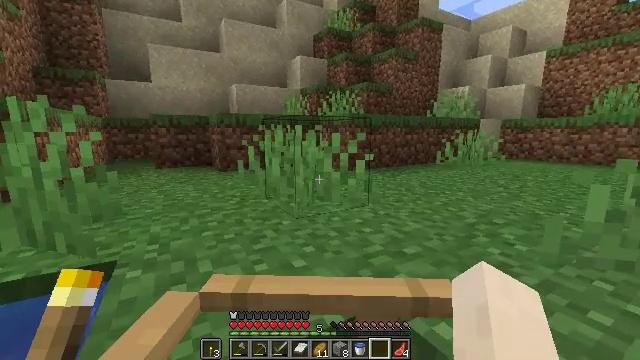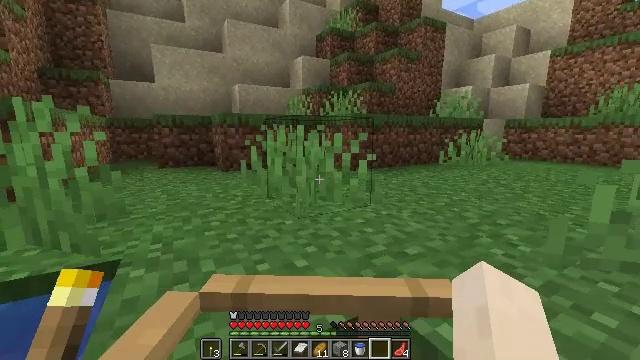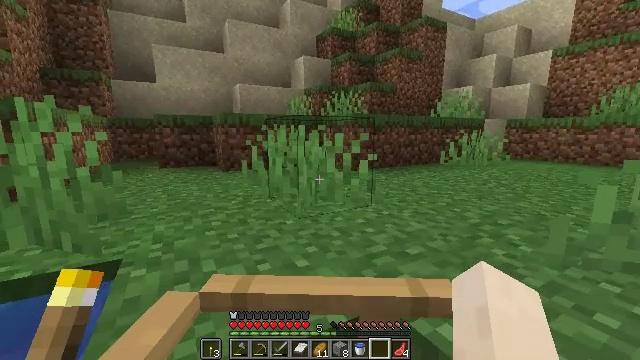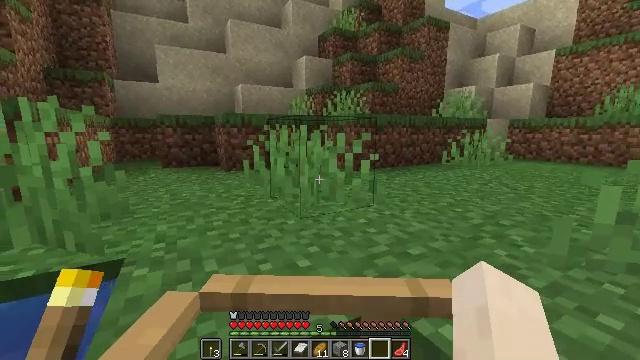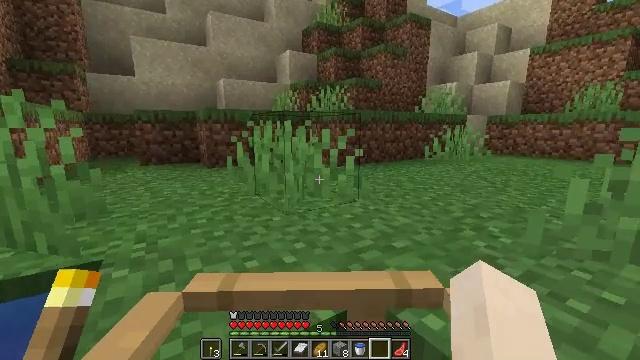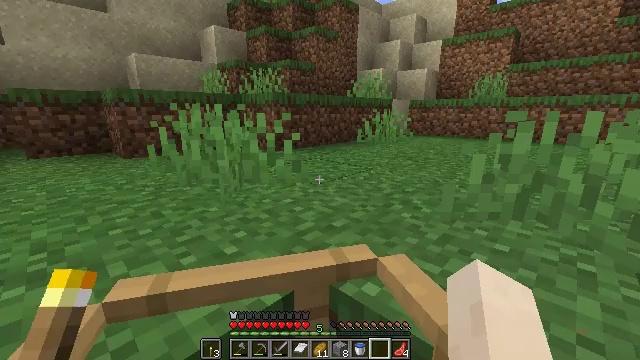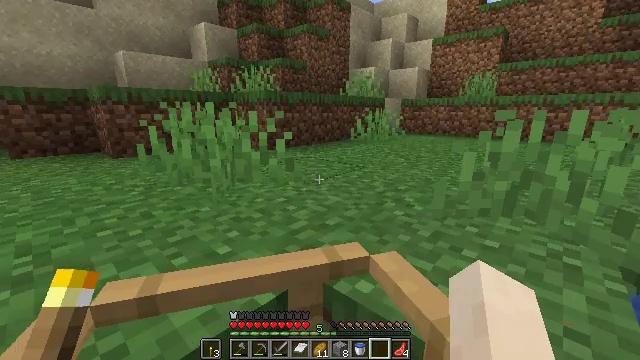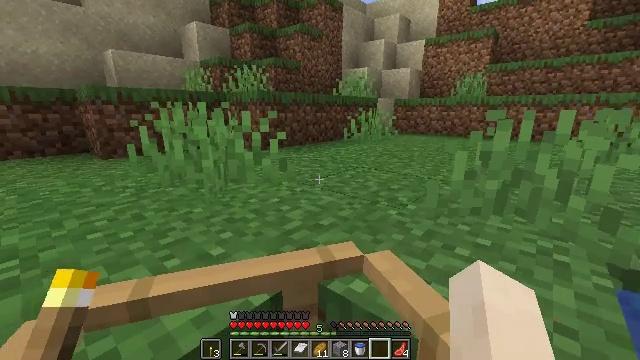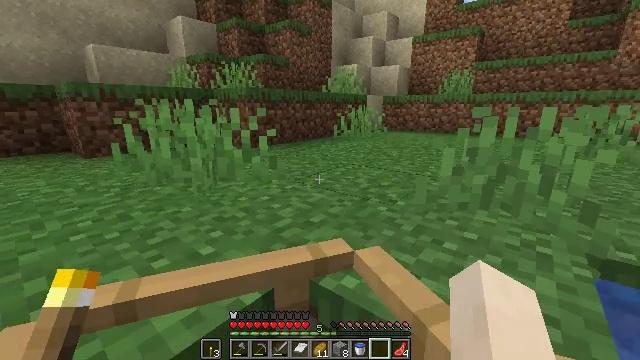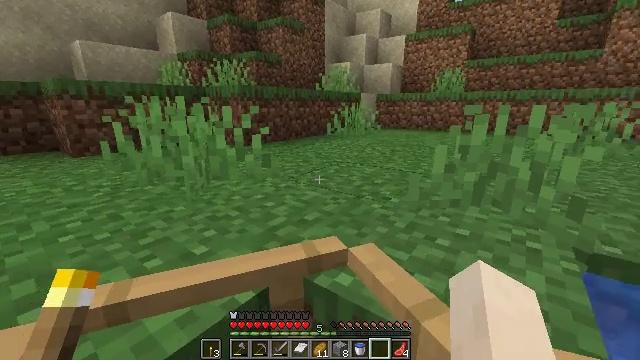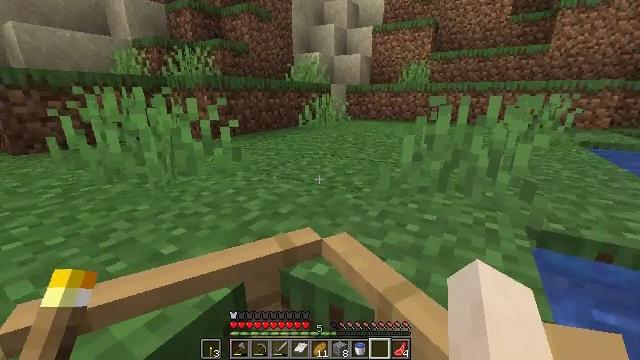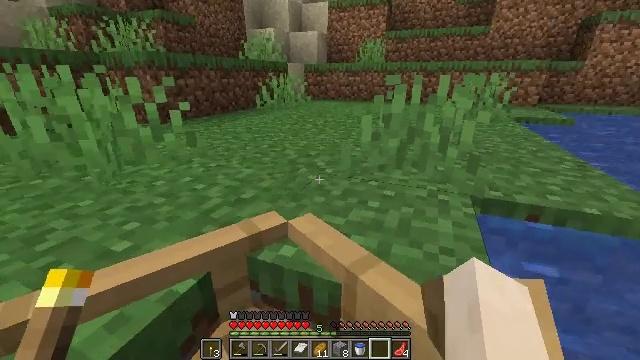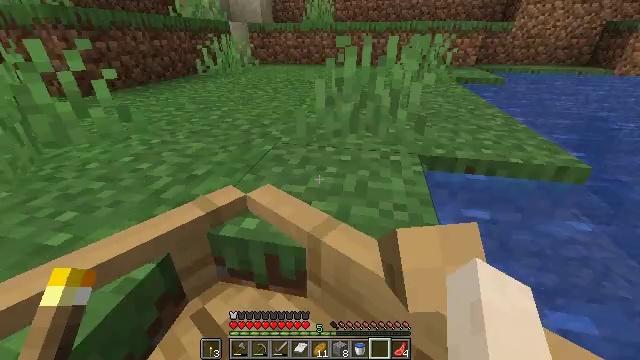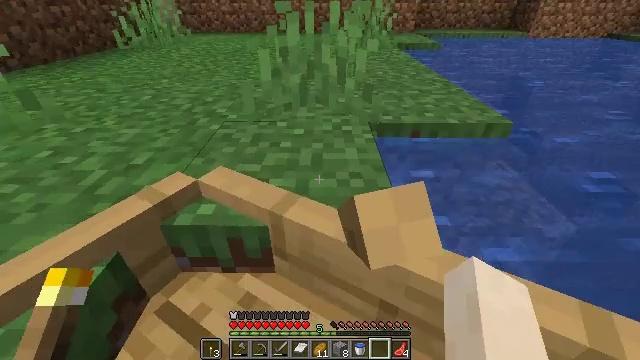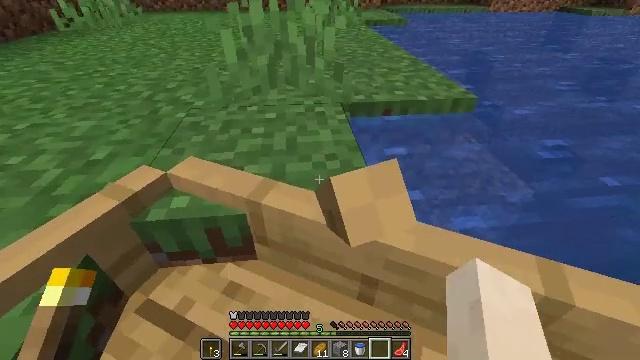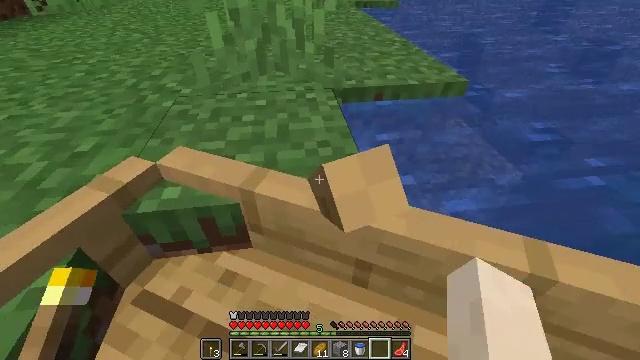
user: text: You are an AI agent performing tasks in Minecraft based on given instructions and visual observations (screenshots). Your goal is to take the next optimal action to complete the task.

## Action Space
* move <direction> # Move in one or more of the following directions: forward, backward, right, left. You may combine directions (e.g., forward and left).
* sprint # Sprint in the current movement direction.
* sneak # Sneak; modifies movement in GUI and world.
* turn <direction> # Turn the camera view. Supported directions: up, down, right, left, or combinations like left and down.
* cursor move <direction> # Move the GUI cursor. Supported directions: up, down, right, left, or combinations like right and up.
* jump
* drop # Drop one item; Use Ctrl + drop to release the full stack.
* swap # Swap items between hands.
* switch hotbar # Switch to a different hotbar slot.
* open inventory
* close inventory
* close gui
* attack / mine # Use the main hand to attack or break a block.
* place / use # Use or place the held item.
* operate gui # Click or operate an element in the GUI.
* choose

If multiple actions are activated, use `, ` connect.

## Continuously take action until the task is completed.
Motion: motion action
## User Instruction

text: Gather tall grass by hitting it.
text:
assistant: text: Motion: no_op
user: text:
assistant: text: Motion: no_op
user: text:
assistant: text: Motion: no_op
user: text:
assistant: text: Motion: turn right
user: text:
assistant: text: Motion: turn right and down
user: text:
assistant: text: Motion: turn right
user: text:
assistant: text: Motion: turn right
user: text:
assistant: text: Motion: turn right
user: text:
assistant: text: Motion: turn right
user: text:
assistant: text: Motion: turn right and down
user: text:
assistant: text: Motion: turn right and down
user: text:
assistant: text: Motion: turn right and down
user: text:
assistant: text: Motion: turn right and down
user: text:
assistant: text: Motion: turn right and down
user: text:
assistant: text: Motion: turn right and down
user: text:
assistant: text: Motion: move left, turn right and down
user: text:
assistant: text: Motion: move left, turn right and down
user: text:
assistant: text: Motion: move left
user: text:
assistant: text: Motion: move left, turn right
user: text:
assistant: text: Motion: move left, turn right and down
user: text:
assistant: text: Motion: move left, turn right and down
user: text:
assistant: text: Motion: move left, turn right
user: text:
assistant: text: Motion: move left, turn right
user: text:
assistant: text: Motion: move left, turn right
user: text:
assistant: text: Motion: move left
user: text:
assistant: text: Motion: move left
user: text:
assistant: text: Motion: move left
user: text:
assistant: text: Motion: move left
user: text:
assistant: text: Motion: no_op
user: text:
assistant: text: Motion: sneak